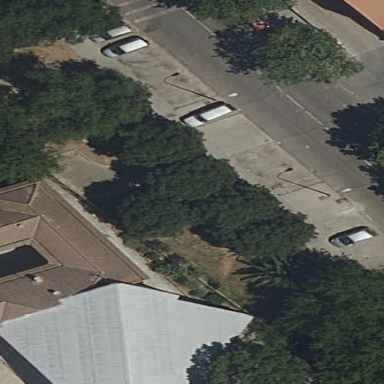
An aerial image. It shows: Garden with kerb border.